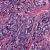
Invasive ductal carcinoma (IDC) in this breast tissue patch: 1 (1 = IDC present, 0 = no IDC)